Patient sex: M
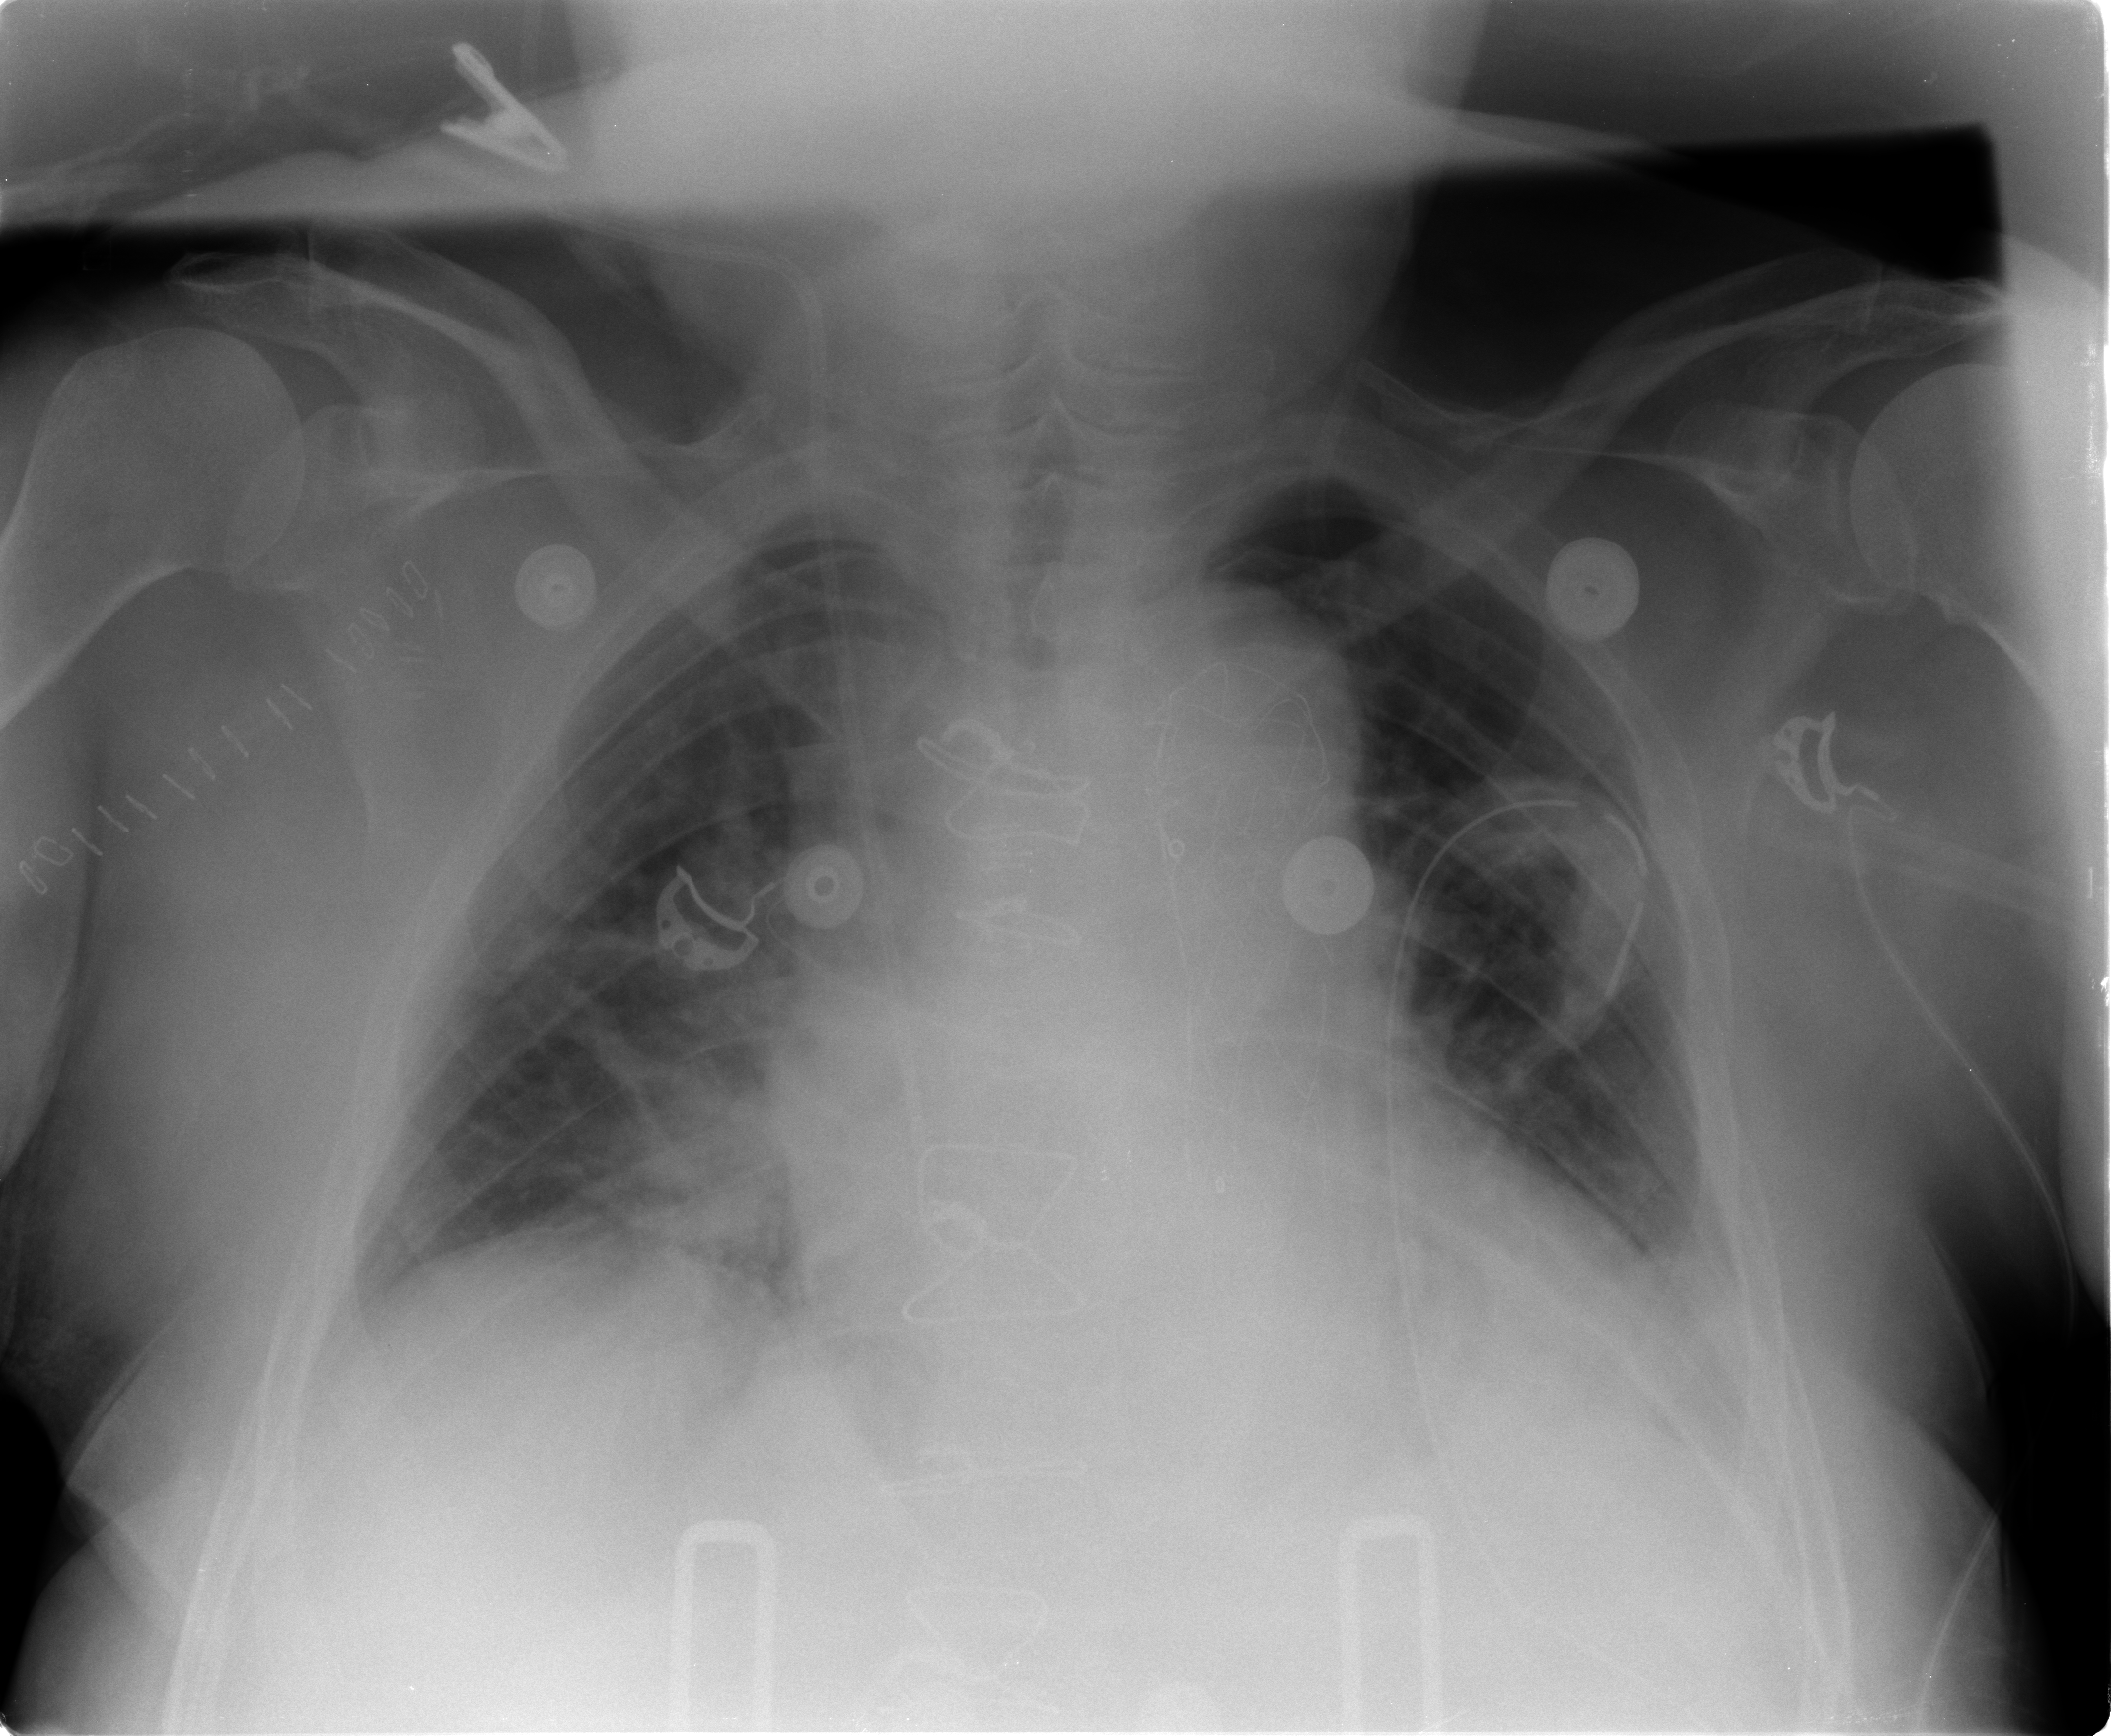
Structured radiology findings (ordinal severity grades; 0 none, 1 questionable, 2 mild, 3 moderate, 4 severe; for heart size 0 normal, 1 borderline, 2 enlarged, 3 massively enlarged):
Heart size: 2
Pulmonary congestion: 2
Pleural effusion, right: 1
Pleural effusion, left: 2
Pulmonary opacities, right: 2
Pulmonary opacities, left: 0
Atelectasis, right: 2
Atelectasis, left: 2